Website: lowes
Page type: customer-info-address
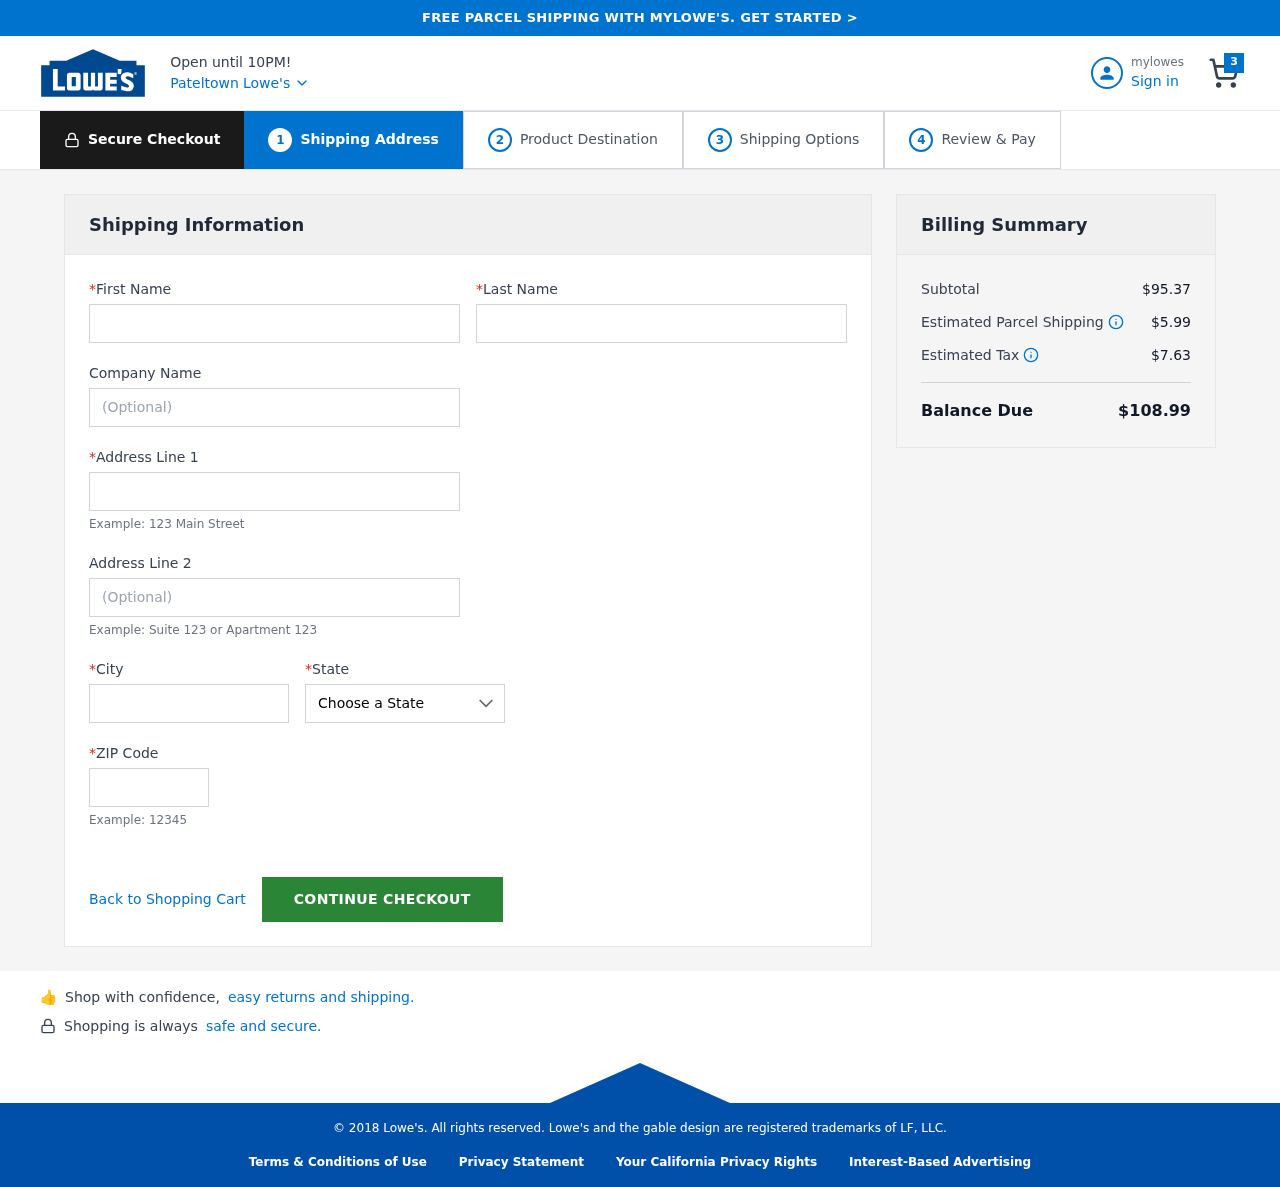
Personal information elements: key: PII_CITY
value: Pateltown
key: PII_FIRSTNAME
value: Alicia
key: PII_LASTNAME
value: Bailey
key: PII_POSTCODE
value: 97181
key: PII_STATE
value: Oregon
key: PII_STREET
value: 906 Salazar Brook
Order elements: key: ORDER_NUM_ITEMS
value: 3
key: ORDER_SUBTOTAL
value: $95.37
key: ORDER_SHIPPING_COST
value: $5.99
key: ORDER_TAX
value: $7.63
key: ORDER_TOTAL
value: $108.99